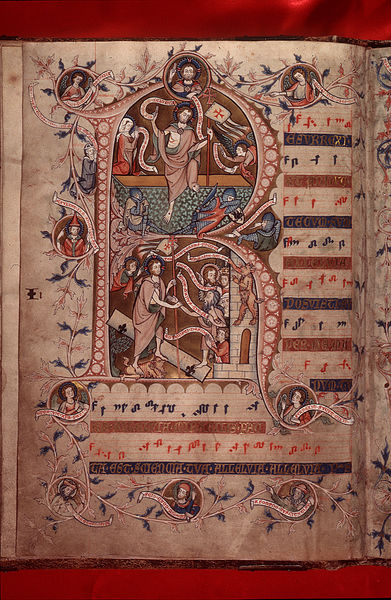
Titel: Codex Gisle
Institution: Osnabrück, Diözesanarchiv
Schlagwörter: blau, gemälde, mann, frauen, menschen, stadt, frau, männer, schwarz, gebäude, haus, rot, ornament, boden, gewand, musik, pflanze, turm, ranken, schrift, papier, noten, figuren, detail, dekor, ornamente, verzierung, buch, burg, medaillon, kreuz, seite, text, initiale, ritter, ranke, buchseite, pergament, wappen, heiligenschein, christus, jesus, kreuzzug, heilige, zeilen, bänder, oranament, maria, bär, verzierungen, handschrift, lied, gesangbuch, kapitälchen, kalligraphie, geböude, initial, buchmalerei, anfangsbuchstabe, choral, kreuzritter, großbuchstabe, mitelalter, r, notensatz, egesangbuch